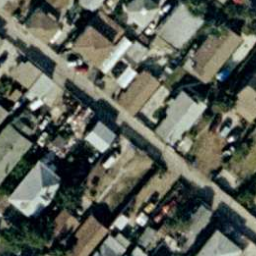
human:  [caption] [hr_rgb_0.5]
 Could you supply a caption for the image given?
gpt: Lots of houses arranged neatly and a road goes through them .

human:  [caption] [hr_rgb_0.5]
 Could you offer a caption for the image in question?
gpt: It is a dense residential area with lots of houses arranged neatly and a road goes through them .

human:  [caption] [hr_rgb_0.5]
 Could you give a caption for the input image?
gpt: There are lots of houses arranged neatly and a road goes through them .

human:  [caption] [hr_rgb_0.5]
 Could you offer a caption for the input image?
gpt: This is a dense residential area .

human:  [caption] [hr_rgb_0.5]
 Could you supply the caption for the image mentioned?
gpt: Lots of houses arranged neatly and a road goes through them .